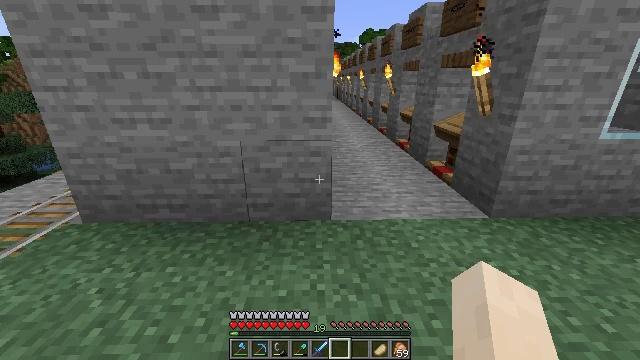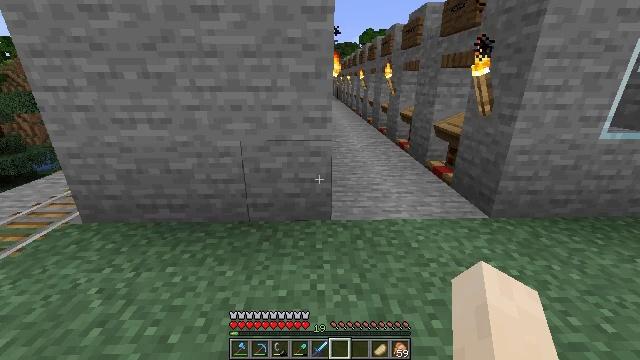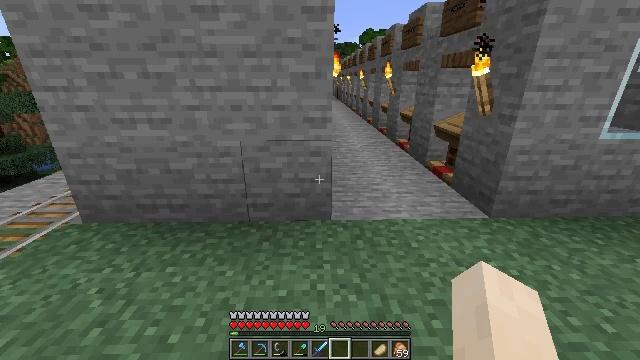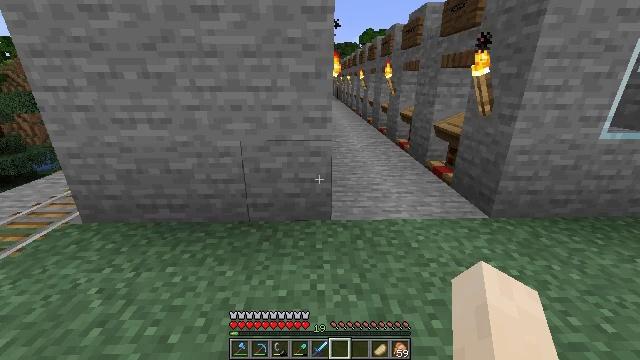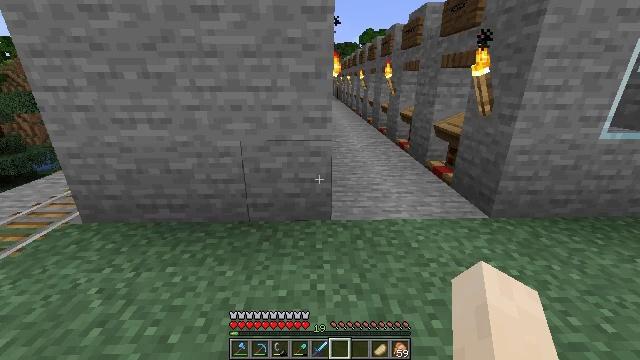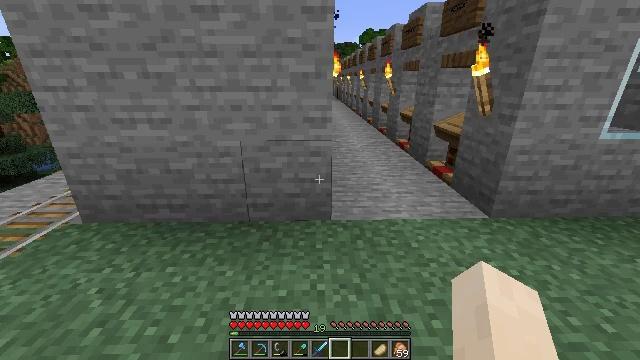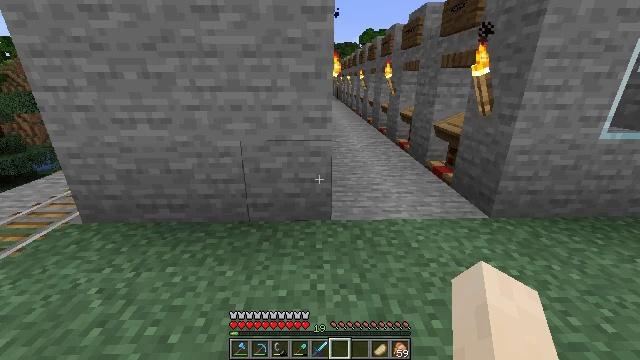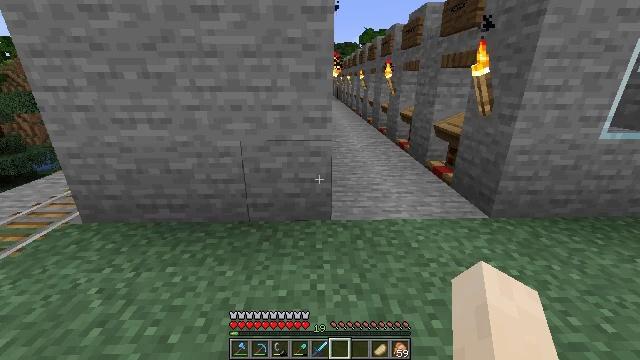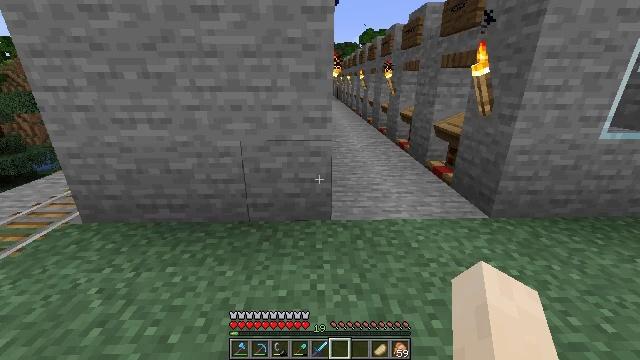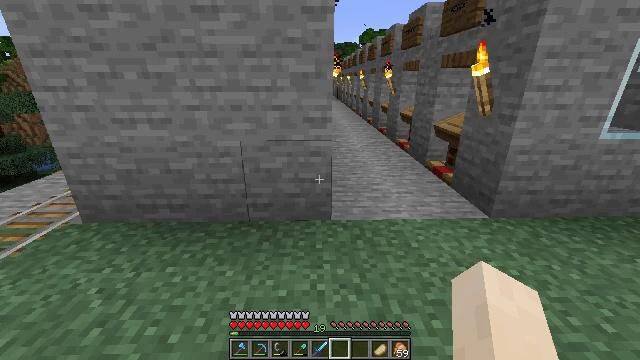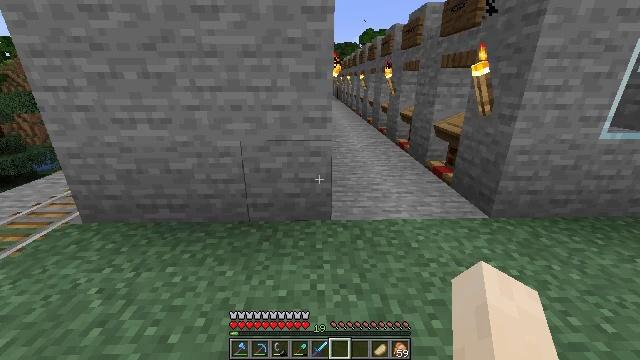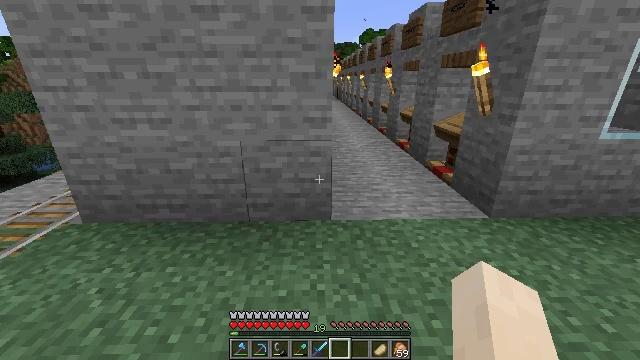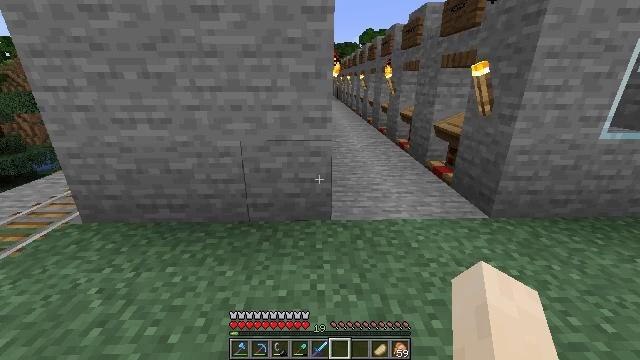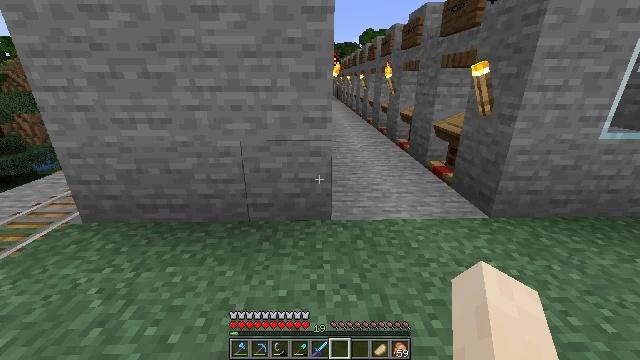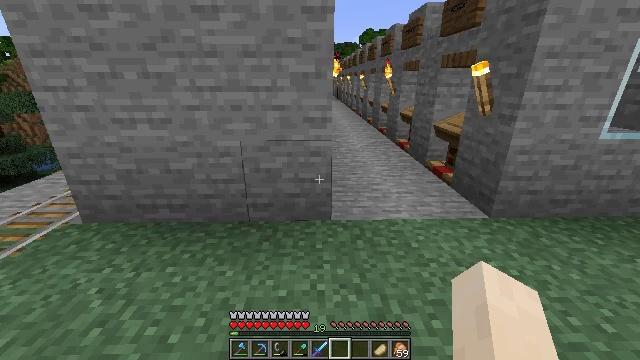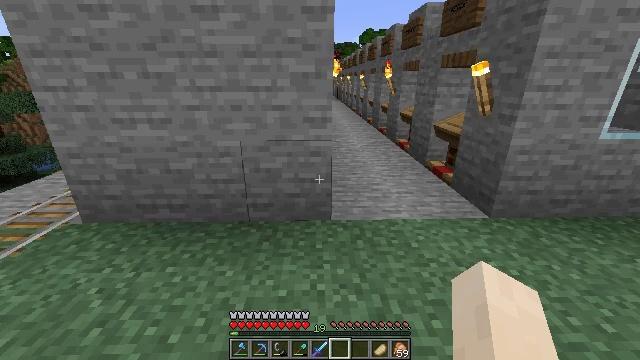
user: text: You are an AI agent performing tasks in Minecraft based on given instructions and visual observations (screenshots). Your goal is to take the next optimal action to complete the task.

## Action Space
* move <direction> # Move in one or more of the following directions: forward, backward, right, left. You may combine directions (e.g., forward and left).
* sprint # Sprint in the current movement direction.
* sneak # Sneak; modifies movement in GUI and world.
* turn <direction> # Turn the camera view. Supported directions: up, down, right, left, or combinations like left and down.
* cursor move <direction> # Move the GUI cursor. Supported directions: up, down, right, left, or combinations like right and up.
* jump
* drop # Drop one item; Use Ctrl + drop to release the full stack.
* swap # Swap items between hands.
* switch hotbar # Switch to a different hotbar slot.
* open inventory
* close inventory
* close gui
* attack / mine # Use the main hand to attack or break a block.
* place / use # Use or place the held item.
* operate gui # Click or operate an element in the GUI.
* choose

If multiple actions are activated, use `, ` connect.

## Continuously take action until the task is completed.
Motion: motion action
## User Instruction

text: Make a smooth stone slab using the crafting table.
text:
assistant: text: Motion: no_op
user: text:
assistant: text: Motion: no_op
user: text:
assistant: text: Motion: no_op
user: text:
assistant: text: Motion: no_op
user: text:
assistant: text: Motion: no_op
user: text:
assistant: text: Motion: no_op
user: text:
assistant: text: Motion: no_op
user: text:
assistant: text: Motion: no_op
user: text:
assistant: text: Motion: no_op
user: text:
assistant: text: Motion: no_op
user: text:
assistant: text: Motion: no_op
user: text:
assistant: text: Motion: no_op
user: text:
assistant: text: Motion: no_op
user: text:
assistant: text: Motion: no_op
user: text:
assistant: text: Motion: no_op
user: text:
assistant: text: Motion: no_op
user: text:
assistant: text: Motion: no_op
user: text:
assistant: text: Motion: no_op
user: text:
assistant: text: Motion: no_op
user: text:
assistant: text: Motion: no_op
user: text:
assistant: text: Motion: no_op
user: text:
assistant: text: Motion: no_op
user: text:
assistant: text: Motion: no_op
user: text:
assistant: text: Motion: no_op
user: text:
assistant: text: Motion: no_op
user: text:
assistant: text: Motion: no_op
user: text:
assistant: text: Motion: no_op
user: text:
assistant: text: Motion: no_op
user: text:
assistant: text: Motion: no_op
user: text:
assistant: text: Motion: no_op